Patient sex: M
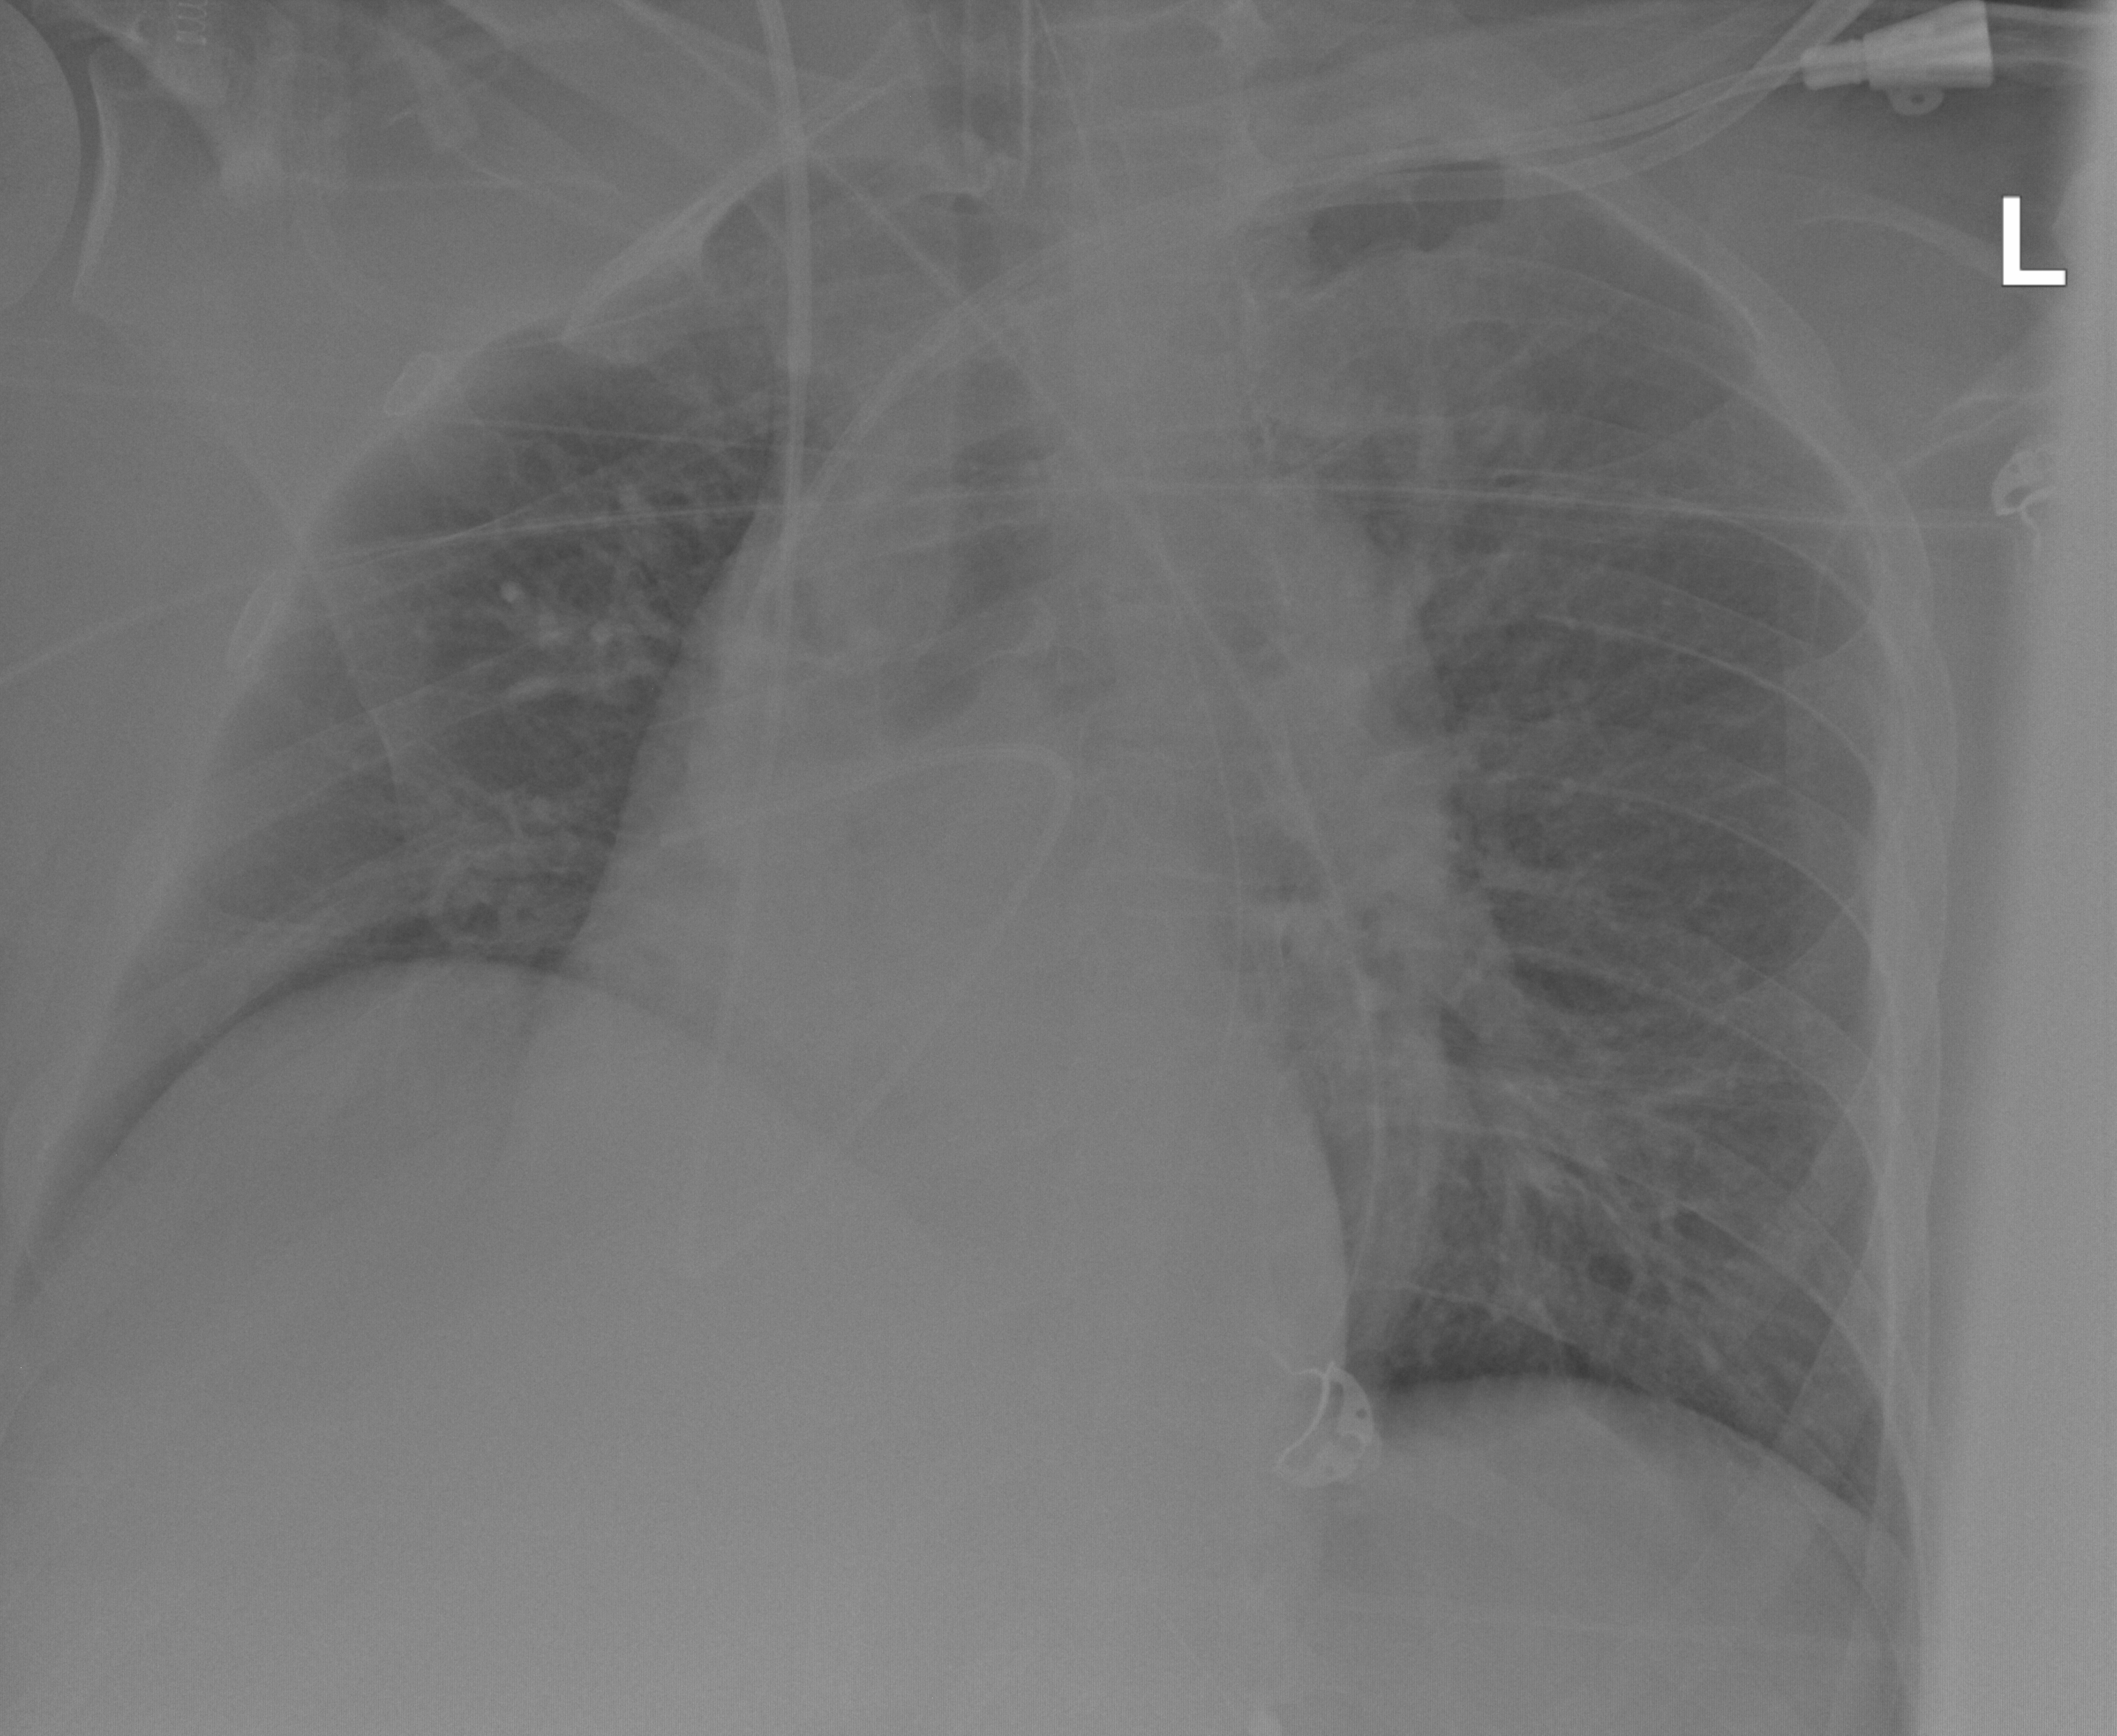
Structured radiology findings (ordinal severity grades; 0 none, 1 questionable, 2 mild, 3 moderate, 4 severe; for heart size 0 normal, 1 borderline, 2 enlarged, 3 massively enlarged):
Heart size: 2
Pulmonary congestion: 2
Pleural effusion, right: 0
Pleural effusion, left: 0
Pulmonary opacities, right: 0
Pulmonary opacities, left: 0
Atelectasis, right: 0
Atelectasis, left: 0